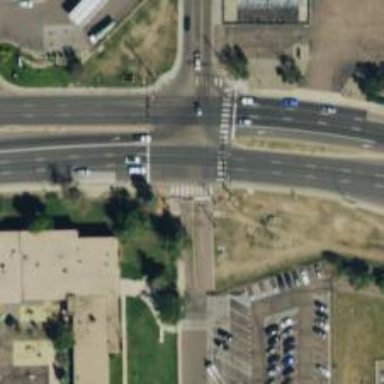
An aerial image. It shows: Crossing road.